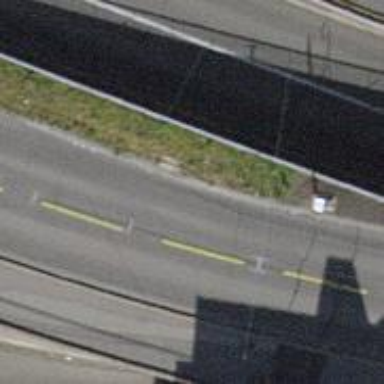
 and the right sidewalk also has asphalt surface."